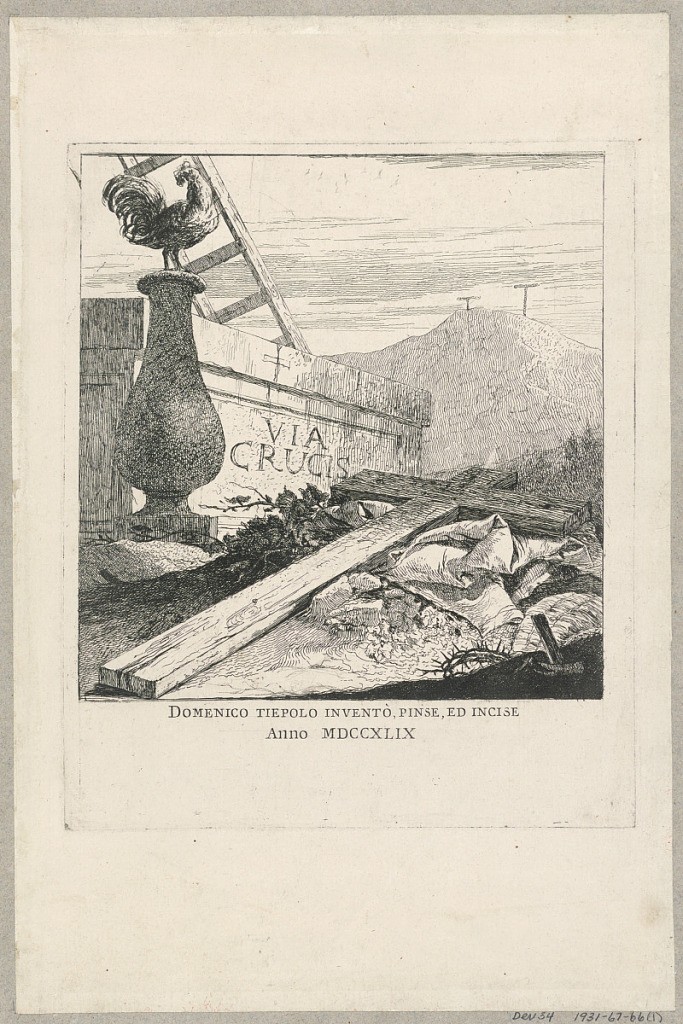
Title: Frontispiece of the Via crucis (Stations of the Cross)
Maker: Giovanni Domenico Tiepolo, Italian, 1727 – 1804
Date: ca. 1749
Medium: Etching on cream laid paper
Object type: Print
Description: Unrecorded state